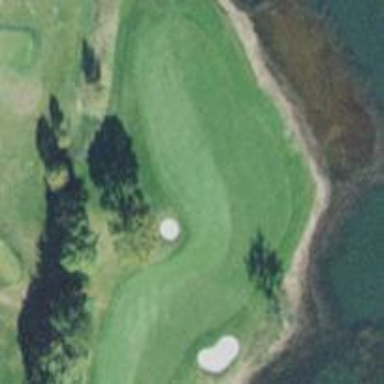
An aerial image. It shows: View of golf hole.